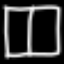
Label: square